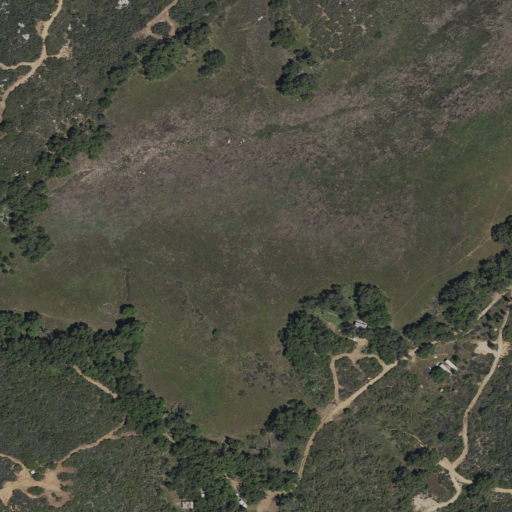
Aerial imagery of plain(s) in California named Round Potrero containing shrub, open development, herbaceous wetlands, and mixed forest